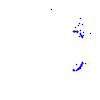
Particle: proton